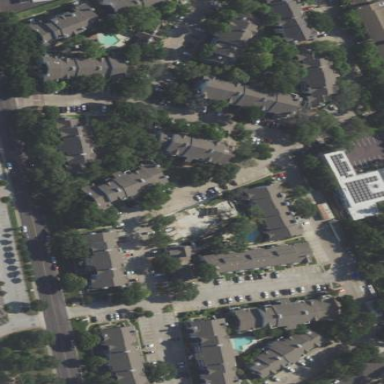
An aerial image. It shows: Residential area with apartments.